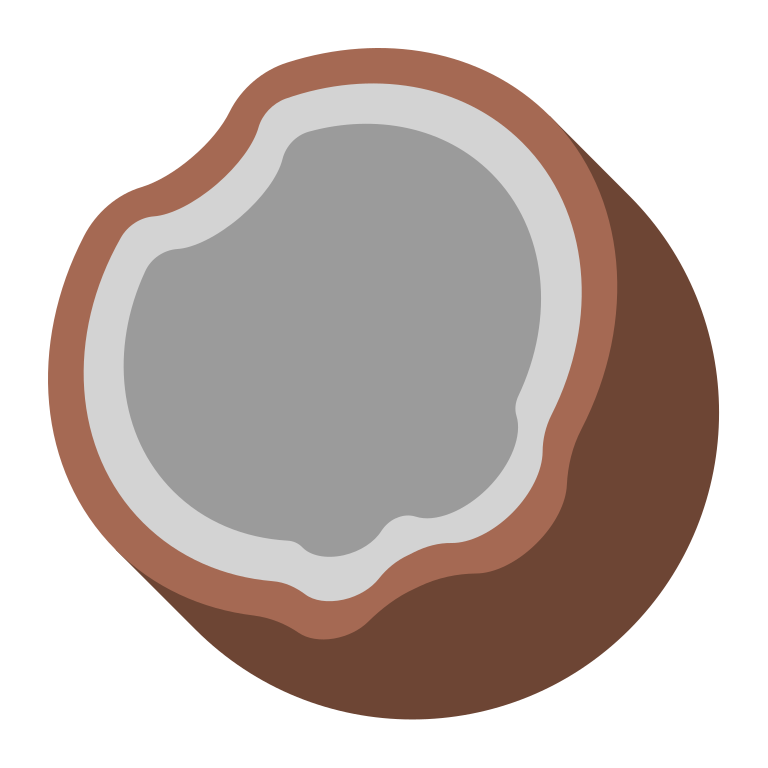
coconut flat